Question: When I import a SBT project into intelliJ, the build.sbt file is showing lot of errors as shown in the following screenshot. Wondering what might be the issue
13.1.4
I also see the following
'''
The following source roots are outside of the corresponding base directories:
C:\Users\p0c\Downloads\recfun\src\main\resources
C:\Users\p0c\Downloads\recfun\src\test\java
C:\Users\p0c\Downloads\recfun\src\test\scala
C:\Users\p0c\Downloads\recfun\src\test\resources
These source roots cannot be included in the IDEA project model. Please consider using shared SBT projects instead of shared source roots.
'''

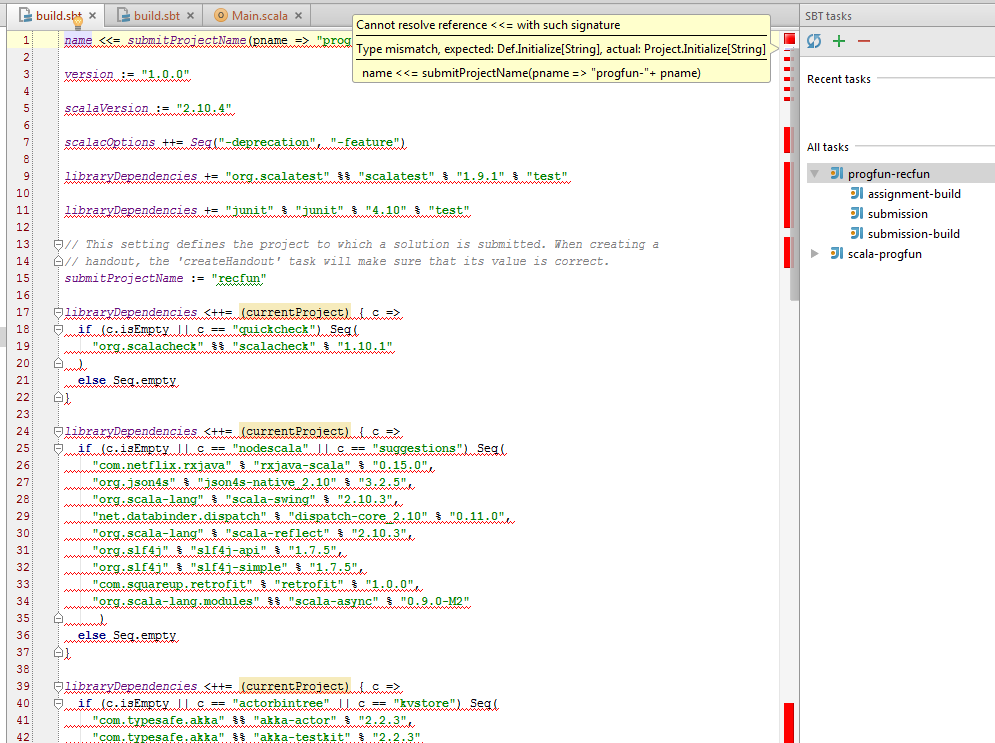
Answer: I think the question perhaps does not provide all the required information to answer conclusively, but I'll give it a spin anyways -
Since sbt runs correctly when invoked from the shell, we know the sbt file is fine. I use Idea for my Scala and sbt projects and I am sure the Idea sbt support works very well, but! Idea is far more restrictive than sbt when it comes to project structure. It is really easy to create a valid sbt project structure that Idea can't support very well.
Given that the source roots error indicates that the recfun/src folder is not in the project folder, it seems clear that this error is not emitted during the processing of recfun/build.sbt. The screenshot shows you have at least three different sbt files, progfun-recfun, submission and scala-recfun. Since Idea will also create projects like submission-build, and you have an assignment-build project there, something is probably broken in the project structure, not from the sbt viewpoint - there you're fine, you can build - but from the Idea viewpoint, which is more restrictive.
My suggestion to resolve this would be to change your project structure as follows. First, have a top level project with a build.sbt. Then create a sub-project for each src folder you want. Do not put a src folder in your top level project. Each sub-project needs a build.sbt as well.
Second, make sure the sub-projects build correctly with sbt when run from the shell. Arrange the sub-project build.sbt files with the proper dependencies, using this syntax:
'''
lazy val a = ProjectRef(file("../a"), "a")
lazy val b = ProjectRef(file("../b"), "b")
lazy val root = Project(id = "c", base = file(".")) dependsOn (a, b)
'''
(This example has three sister projects , and , where depends on and . The three projects are placed in directories with the same name, within the root directory. The code snippet is from the build file for .)
Third, arrange your top level build.sbt to aggregate the sub-projects, using this syntax in the top level build.sbt:
'''
lazy val a = ProjectRef(file("a"), "a")
lazy val b = ProjectRef(file("b"), "b")
lazy val c = ProjectRef(file("c"), "c")
lazy val root = (project in file(".")).
aggregate(a, b, c)
'''
Building this top level project will build each of the sub-projects , and , and the dependencies established in the sub-project build files will ensure they are built in the right order.
Fourth, import the top level project into Idea, and all should be well.
You can get fancy with the file structure if you want, because the project references use relative paths, but it's usually nice to at least start simple.
I had a lot of frustration with sbt and Idea at the start, I hope this helps :)